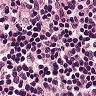
Metastatic tissue present: yes